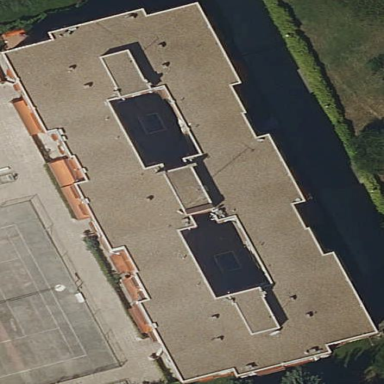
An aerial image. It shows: View of apartment building.